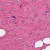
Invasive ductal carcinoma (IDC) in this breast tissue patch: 0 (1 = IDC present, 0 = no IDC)